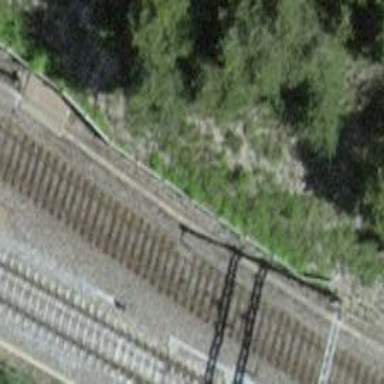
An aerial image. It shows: Railway track with contact lines for electrification.